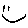
Label: smiley face